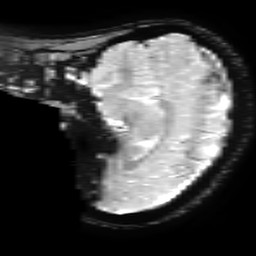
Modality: T2starw
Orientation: sagittal
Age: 36
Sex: female
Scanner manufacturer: ge
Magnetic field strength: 3 T
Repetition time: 0.65 s
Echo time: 0.02 s